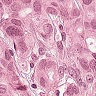
Metastatic tissue present: yes